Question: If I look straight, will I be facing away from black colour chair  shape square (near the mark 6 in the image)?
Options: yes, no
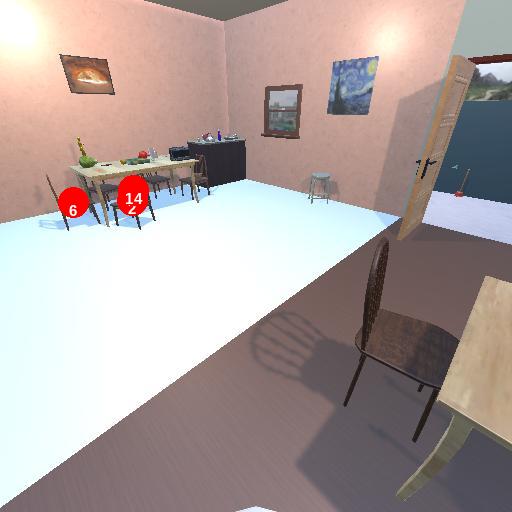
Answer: yes